Current action and preconditions to check: trajectory_clear

Your task: For each precondition in the list above, predict whether it will hold at this action.

Consider the current scene as observed from the mobile robot's camera, and analyze the predicted future states of all dynamic agents (e.g., people, animals, vehicles, or any moving entities) within the NEXT SECOND.

IMPORTANT: Only answer "very likely" if you are absolutely certain—based on strong, clear evidence—that a dynamic agent will violate the precondition in the predicted future state. Do NOT answer "very likely" for unlikely, ambiguous, or low-probability risks.

Ask yourself for each precondition: Is there a high probability, with clear and convincing evidence, that the predicted future states of any dynamic agent will interfere with the predicted future state of the currently executing action within the NEXT SECOND, causing that precondition to fail?

Assess the risk level based on these predictions. Use "likely" or "very likely" if motions create a clear risk of interference.

Use "neutral" or "improbable" if agents are nearby but their predicted paths are clearly diverging or non-conflicting.

Failure Risk Categories: "very improbable", "improbable", "neutral", "likely", "very likely"

Answer Format: Output ONLY the probability_of_failure value from these categories: "very improbable", "improbable", "neutral", "likely", "very likely"

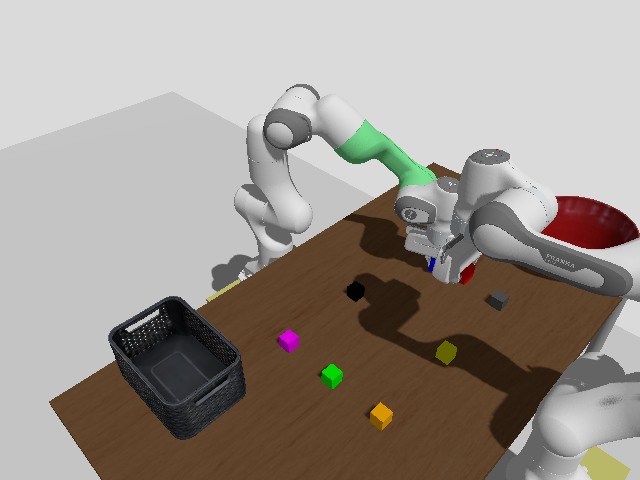

Answer: very improbable